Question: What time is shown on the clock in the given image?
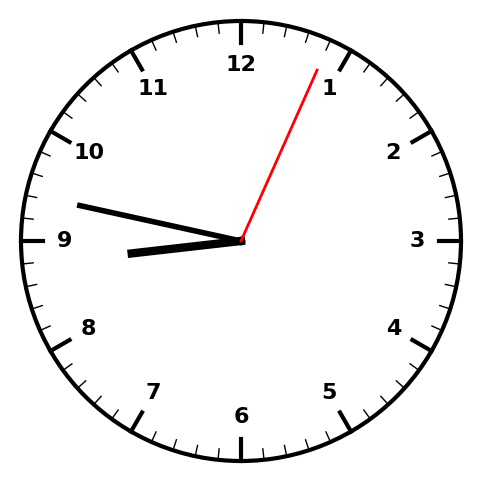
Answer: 08:47:04